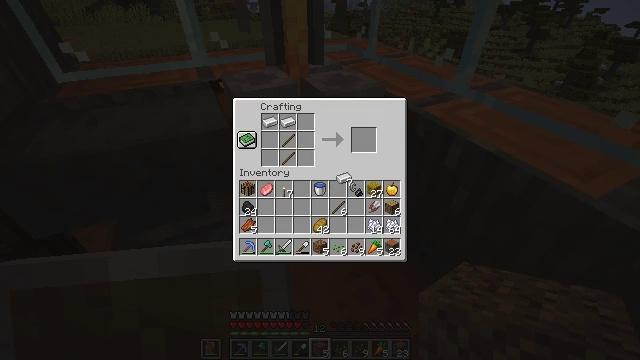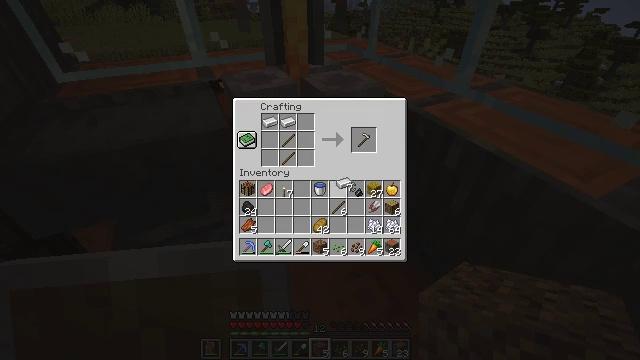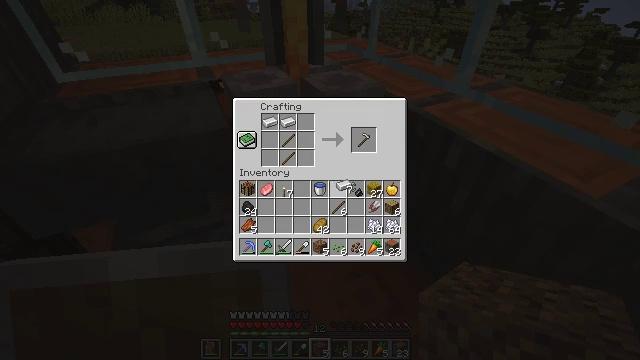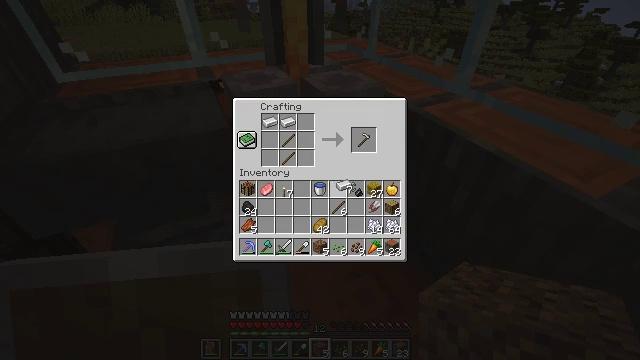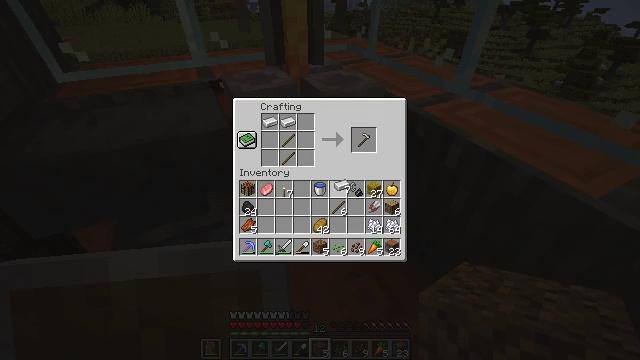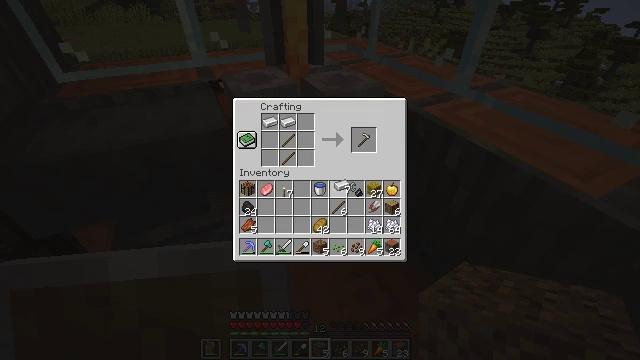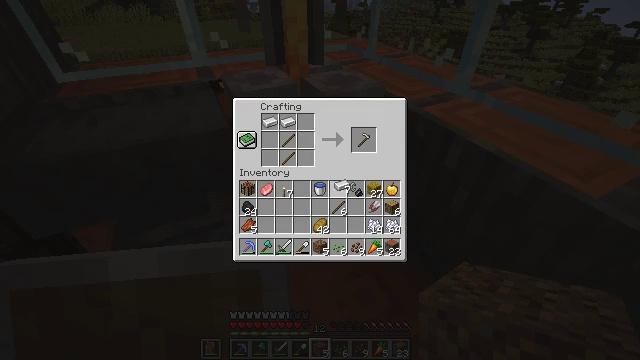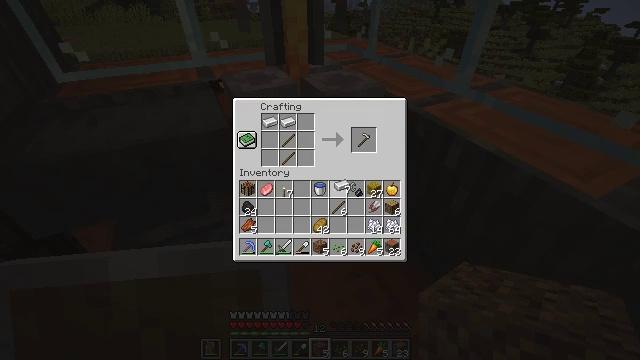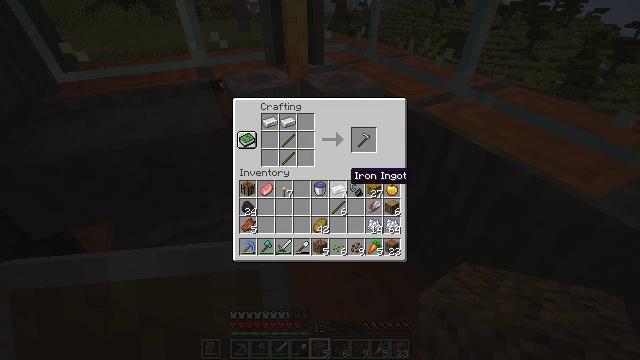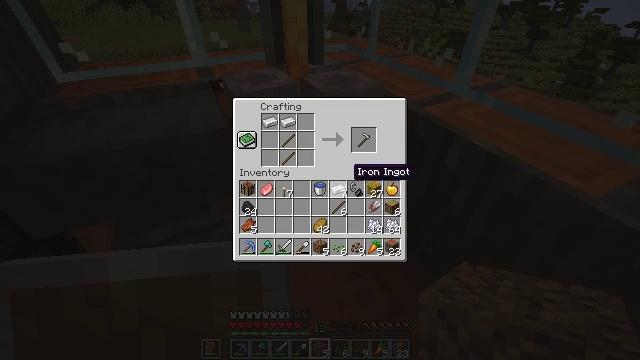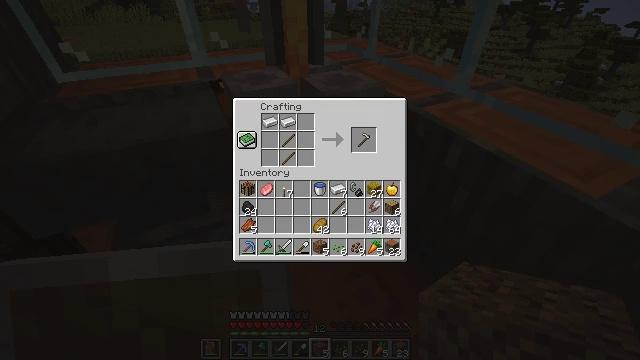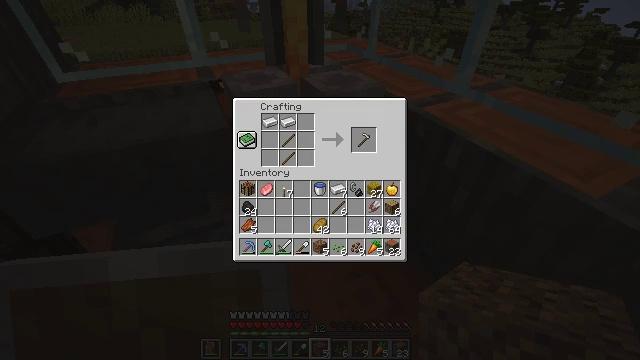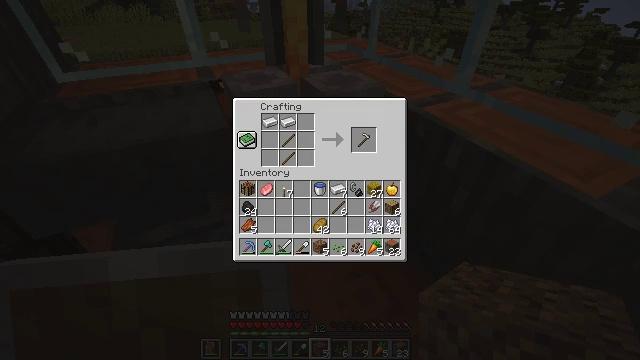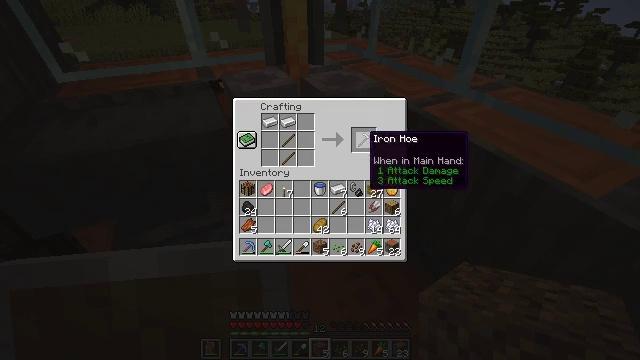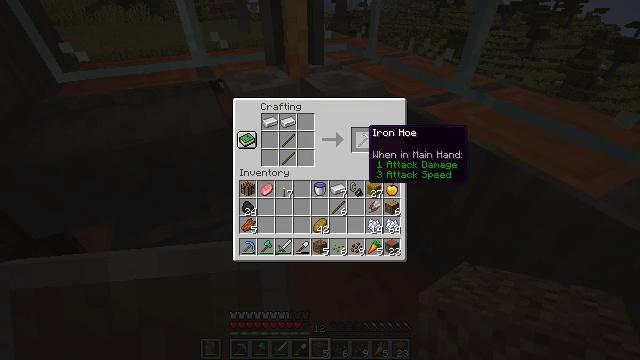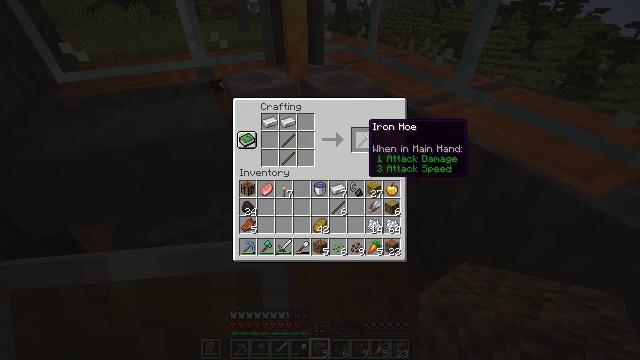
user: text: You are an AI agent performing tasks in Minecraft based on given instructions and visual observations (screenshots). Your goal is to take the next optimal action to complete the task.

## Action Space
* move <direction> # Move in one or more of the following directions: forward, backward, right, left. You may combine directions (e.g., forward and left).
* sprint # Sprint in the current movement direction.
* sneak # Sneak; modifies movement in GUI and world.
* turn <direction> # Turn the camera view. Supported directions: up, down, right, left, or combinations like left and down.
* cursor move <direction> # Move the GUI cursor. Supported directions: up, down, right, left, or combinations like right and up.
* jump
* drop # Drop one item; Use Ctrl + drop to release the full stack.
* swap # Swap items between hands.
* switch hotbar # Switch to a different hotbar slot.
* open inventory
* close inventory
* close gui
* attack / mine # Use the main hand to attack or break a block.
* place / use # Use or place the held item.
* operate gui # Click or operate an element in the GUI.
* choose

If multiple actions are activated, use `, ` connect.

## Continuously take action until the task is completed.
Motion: motion action
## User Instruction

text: Make an iron hoe by using iron ingots and sticks.
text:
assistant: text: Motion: no_op
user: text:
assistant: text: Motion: no_op
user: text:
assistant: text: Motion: no_op
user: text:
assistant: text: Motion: no_op
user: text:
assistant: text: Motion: no_op
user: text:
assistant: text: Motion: operate gui
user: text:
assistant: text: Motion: operate gui
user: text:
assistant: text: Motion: no_op
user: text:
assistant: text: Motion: sneak
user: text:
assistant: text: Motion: sneak, cursor move right and up
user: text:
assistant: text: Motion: sneak, cursor move up
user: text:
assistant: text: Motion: sneak, cursor move up
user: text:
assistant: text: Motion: sneak
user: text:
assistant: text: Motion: sneak
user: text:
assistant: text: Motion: sneak
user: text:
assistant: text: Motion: sneak, operate gui
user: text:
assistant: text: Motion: sneak, operate gui
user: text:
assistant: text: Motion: sneak, cursor move down
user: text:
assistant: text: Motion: sneak, cursor move down
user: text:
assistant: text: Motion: sneak, cursor move down
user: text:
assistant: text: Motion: no_op